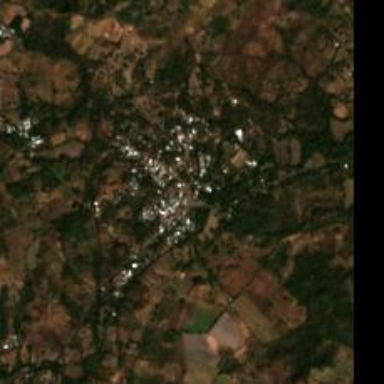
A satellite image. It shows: Town.